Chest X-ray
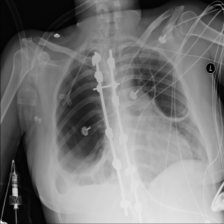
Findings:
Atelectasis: positive
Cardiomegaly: negative
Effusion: positive
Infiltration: negative
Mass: negative
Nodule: negative
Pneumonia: negative
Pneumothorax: negative
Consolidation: negative
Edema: negative
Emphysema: negative
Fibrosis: positive
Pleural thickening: negative
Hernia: negative